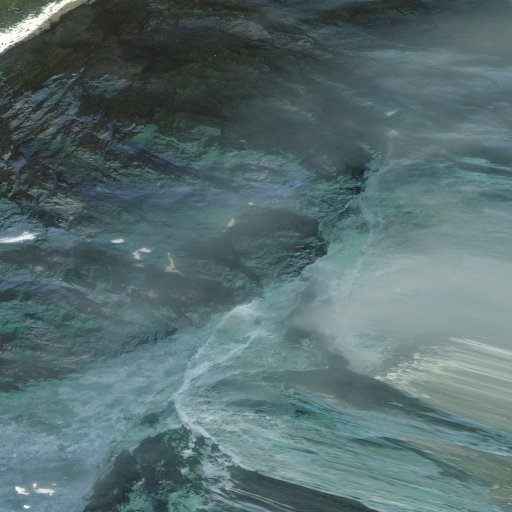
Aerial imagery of island in Alaska named Pinnacle Island containing only unknown